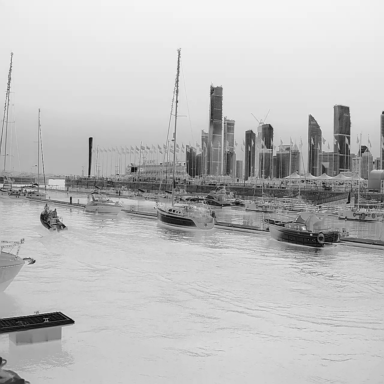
There are ten objects shown in the infrared image, including four canoes, and six sailboats.